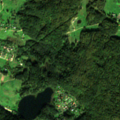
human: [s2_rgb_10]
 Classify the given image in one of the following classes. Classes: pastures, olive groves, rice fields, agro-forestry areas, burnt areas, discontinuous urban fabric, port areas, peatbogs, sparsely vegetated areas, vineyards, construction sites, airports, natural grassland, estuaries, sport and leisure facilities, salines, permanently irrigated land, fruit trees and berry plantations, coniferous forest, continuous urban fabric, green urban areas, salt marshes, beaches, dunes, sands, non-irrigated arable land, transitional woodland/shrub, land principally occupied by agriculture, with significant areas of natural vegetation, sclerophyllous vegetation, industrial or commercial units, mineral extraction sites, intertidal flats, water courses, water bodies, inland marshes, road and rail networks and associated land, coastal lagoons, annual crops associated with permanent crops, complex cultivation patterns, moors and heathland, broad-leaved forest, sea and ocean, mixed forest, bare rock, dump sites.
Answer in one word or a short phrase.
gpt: discontinuous urban fabric, complex cultivation patterns, land principally occupied by agriculture, with significant areas of natural vegetation, mixed forest